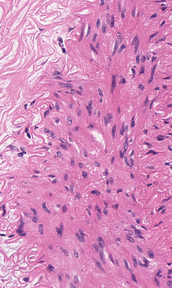
Tumor epithelial tissue: no
Tumor-associated stroma tissue: yes
Normal tissue: no